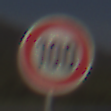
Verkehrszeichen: Geschwindigkeit100
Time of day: MorningAfternoon
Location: Outdoor (RoadRail)
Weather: PartlyCloudy
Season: NotSpecified
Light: Natural